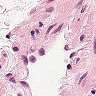
Metastatic tissue present: no